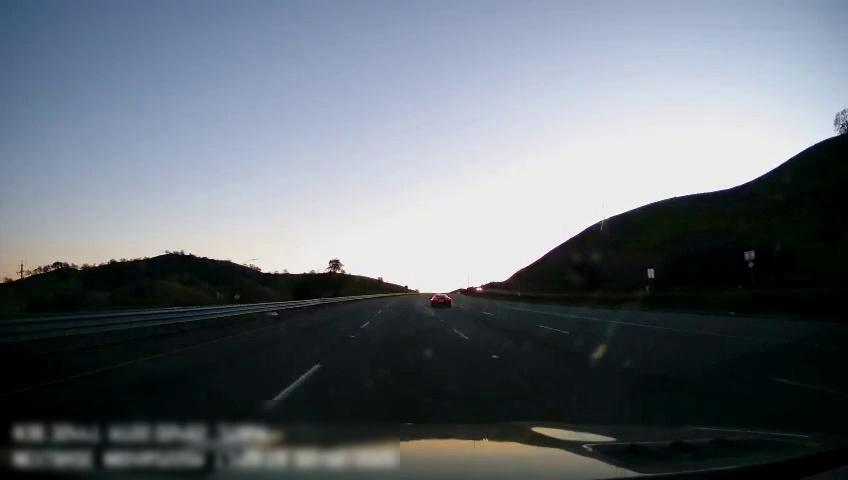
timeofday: Day
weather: Sunny
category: Drivable Space
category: Vehicles | Car
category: Lanes | Current Lane
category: Lanes | Current Lane
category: Lanes | Alternate Lane
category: Lanes | Alternate Lane
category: Lanes | Alternate Lane
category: Traffic | Signs
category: Traffic | Signs